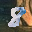
Label: 8